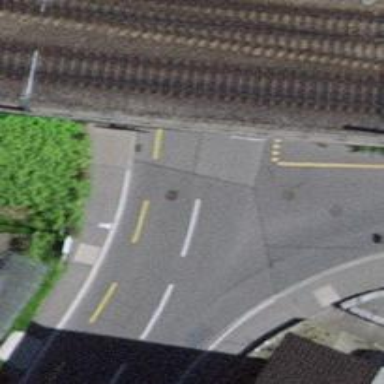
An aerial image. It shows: Secondary road with asphalt surface and lanes for cycling in both directions.